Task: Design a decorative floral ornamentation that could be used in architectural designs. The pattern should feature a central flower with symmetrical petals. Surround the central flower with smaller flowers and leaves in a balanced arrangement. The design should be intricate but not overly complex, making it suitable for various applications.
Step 782:
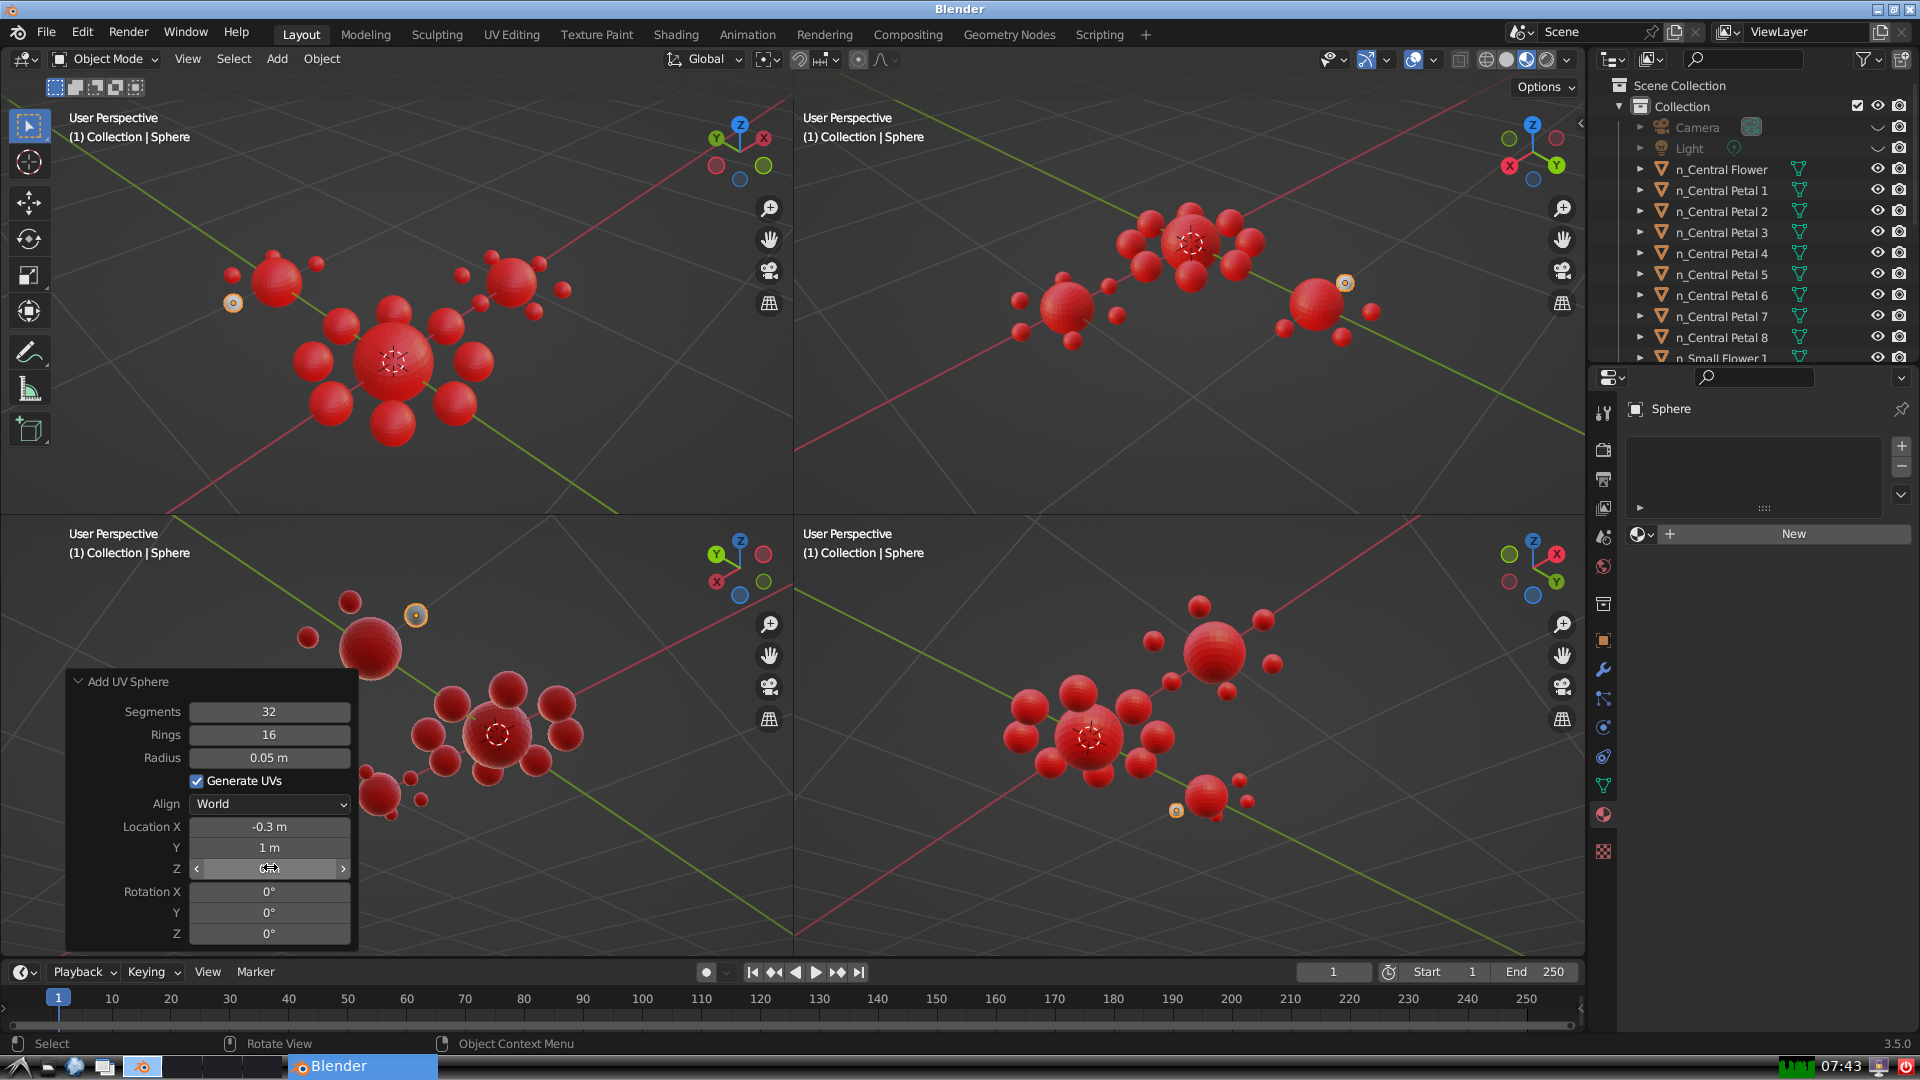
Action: click: no